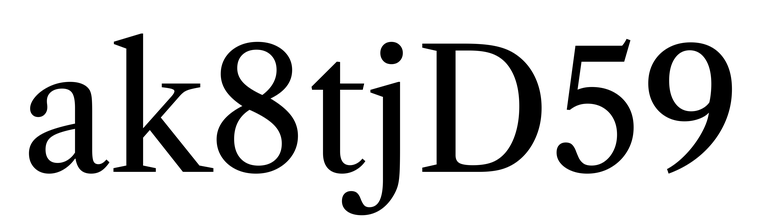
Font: LibreCaslonText_Regular